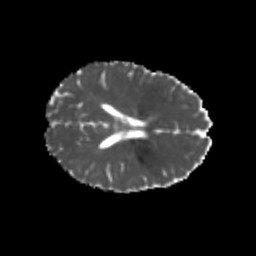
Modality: MD
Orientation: axial
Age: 22
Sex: female
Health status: healthy
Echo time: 0.074 s